The image is the raw time-domain waveform of a rolling-element bearing's vibration signal. Determine the bearing's health state. Answer with exactly one of: normal, inner_race, outer_race, ball.
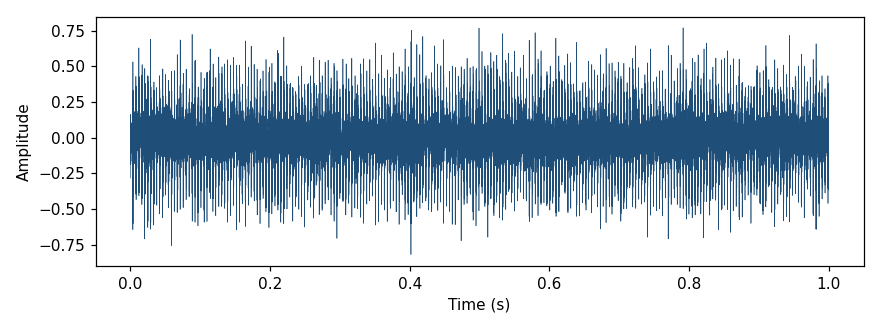
Answer: outer_race